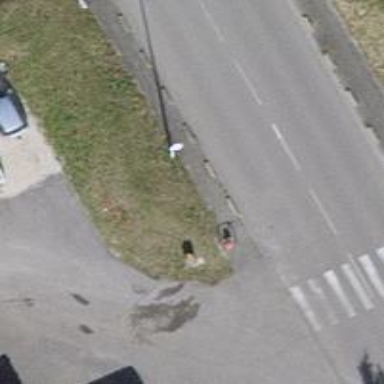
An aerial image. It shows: Red protected bollard.